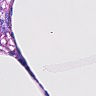
Metastatic tissue present: no